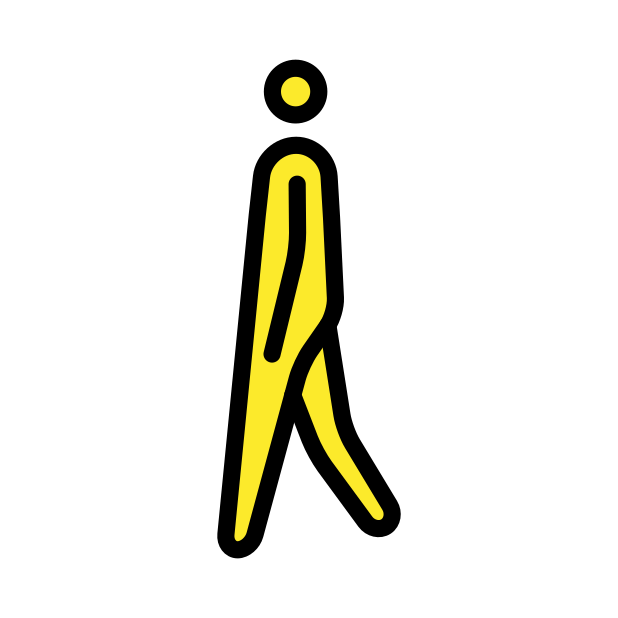
Emoji: 🚶
Name: pedestrian
Unicode: 0x1f6b6